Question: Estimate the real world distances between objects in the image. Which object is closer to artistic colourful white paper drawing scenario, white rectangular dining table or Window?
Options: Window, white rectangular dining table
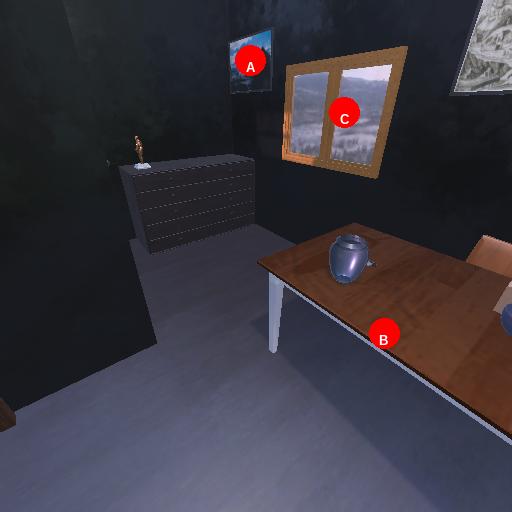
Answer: Window